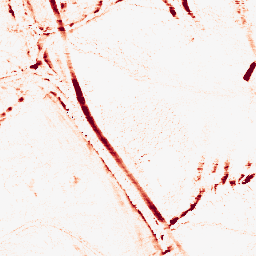
Category: morphological
Decomposition family: morphological_ellipse
Decomposition parameters: operation: opening
width: 5
height: 10
Upsampling method: edge_directed
Upsampling parameters: scale: 4
Upsampling scale: 4